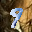
Label: 9